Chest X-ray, AP view. Patient: 34 years old, sex F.
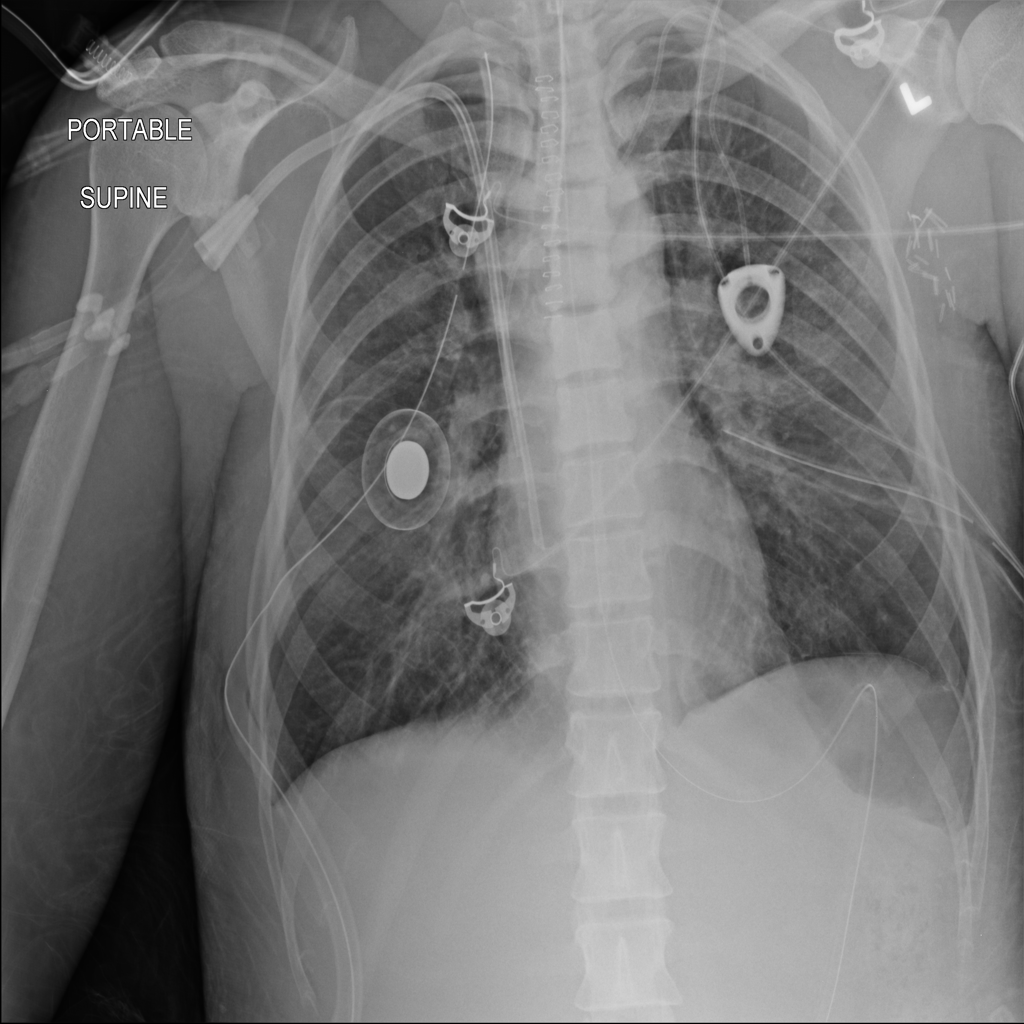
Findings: Atelectasis